Question: I am having an issue on designing a web page. I want to display a POST variable inside of an HTML table.
Here is the form code from the first page:
'''
<form action="buy.php" method="post">
<input type="text" name="uid" />
<input type="submit" value="Buy Now" />
</form>
'''
This code works fine if I am displaying the POST variable on a normal blank PHP file.
But when I go to use it in an html table it just won't display.
Here is the table code:
'''
<td id="bal"><?php echo $_POST['uid']; ?></td>
<td id="amt">test1</td>
<td id="type">test2</td>
'''
The first tabledata just appears blank.
Can anyone help me fix this?
Here is the entire code in the buy.php file: <URL>
(was having trouble posting it in here )
This is what the problem looks like:

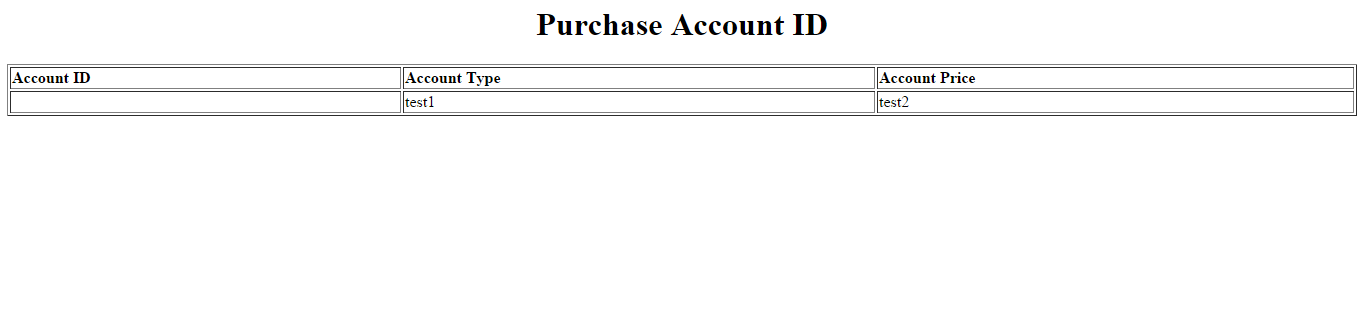
Answer: Change this '<td id="bal"> <?php echo "$_POST['uid'];" ?> </td>' to '<td id="bal"> <?php echo $_POST['uid']; ?> </td>'
Try this one,
'''
<html>
<head>
<title></title>
<style type="text/css">
</style>
</head>
<body>
<center><h1>Purchase Account ID</h1></center>
<table border="1" style="width:100%;">
<tr>
<td><b>Account ID</b></td>
<td><b>Account Type</b></td>
<td><b>Account Price</b></td>
</tr>
<tr>
<td id="bal">
<?php
if(isset($_POST['uid']))
echo $_POST['uid'];
else
echo "Nothing";
?>
</td>
<td id="amt">test1</td>
<td id="type">test2</td>
</tr>
</table>
</body>
</html>
'''
Hope this works.